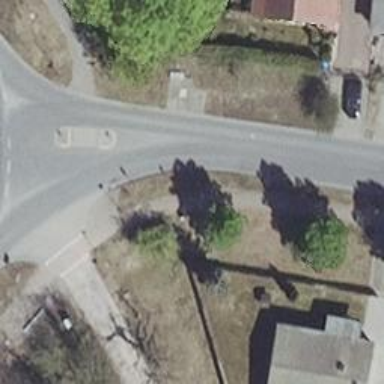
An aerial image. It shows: Tertiary road with asphalt surface.